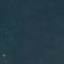
Label: Forest